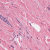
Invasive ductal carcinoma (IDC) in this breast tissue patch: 1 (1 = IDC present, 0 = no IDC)